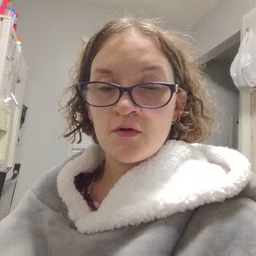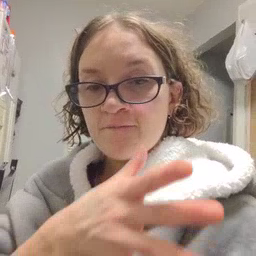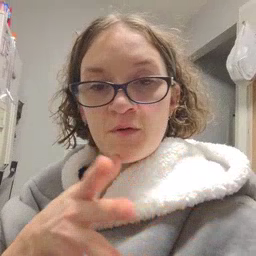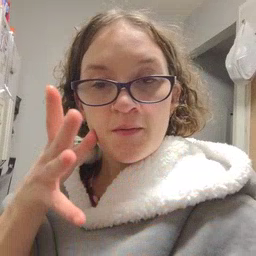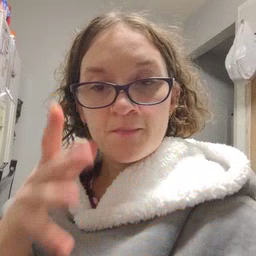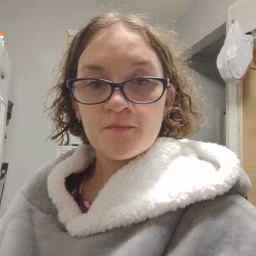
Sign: farm